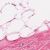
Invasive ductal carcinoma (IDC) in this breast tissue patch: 0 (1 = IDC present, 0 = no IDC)